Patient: sex M, age 46
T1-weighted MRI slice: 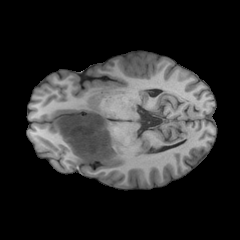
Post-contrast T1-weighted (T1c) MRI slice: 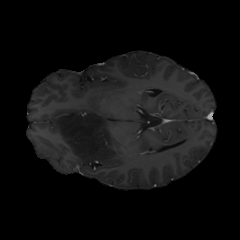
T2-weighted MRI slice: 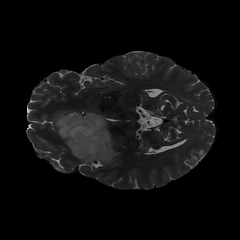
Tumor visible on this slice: yes
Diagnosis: Astrocytoma, IDH-mutant
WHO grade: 2